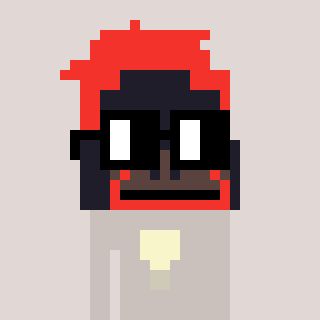
a pixel art character with square black glasses, a orangutan-shaped head and a foggrey-colored body on a warm background